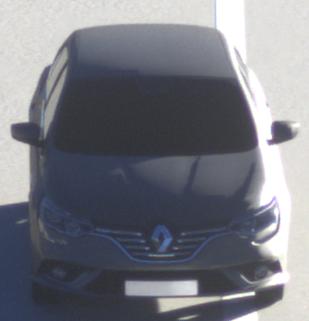
Make: Renault
Model: Mégane ENERGY TCe 100
Detailed model: Mégane (IV)
Model produced from: 2016/03
Model produced until: 2018/08
Doors: 5
Color: gray
Road condition: dry road
Daytime: sunrise or sunset
Contrast: high contrast